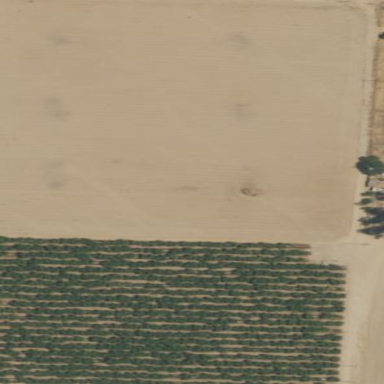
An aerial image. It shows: Orchard planted with peach trees.